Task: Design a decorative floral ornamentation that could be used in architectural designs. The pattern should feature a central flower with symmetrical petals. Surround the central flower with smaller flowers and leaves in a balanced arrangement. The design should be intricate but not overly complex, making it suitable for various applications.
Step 1465:
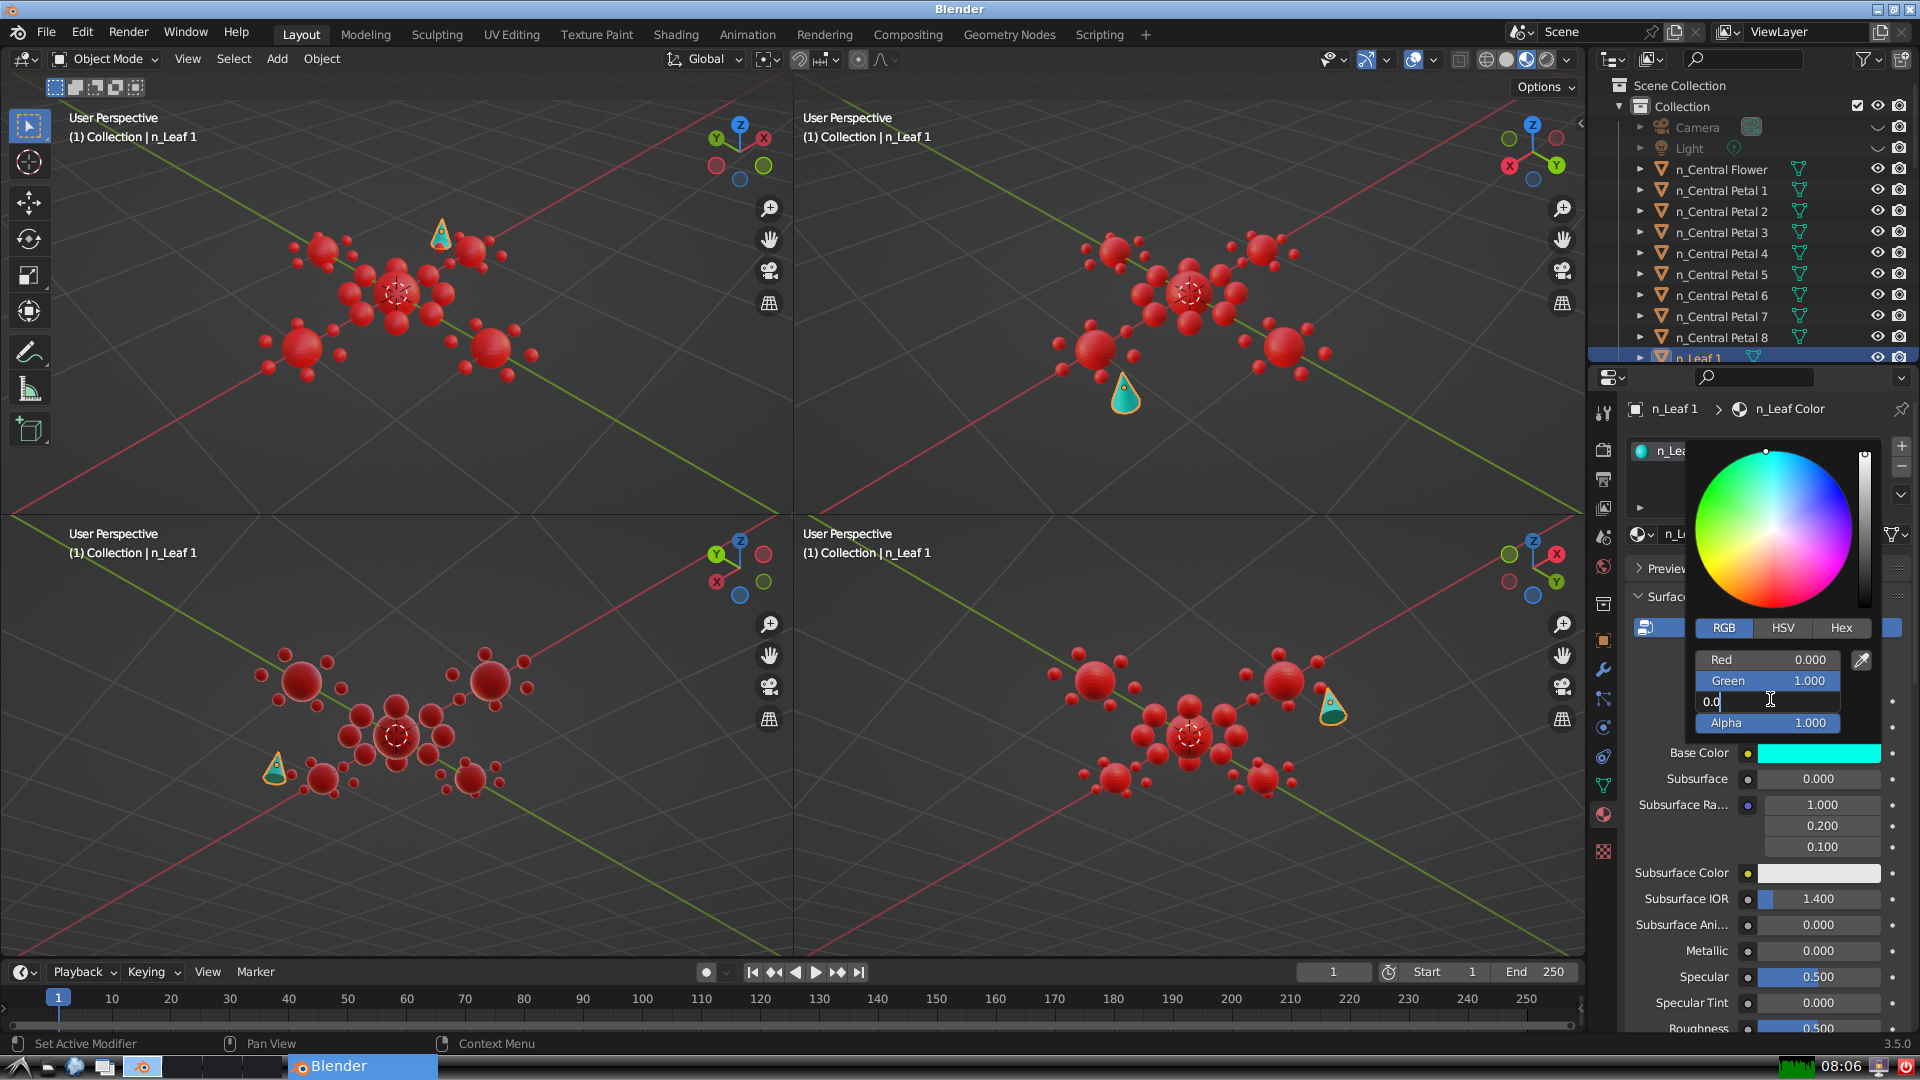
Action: {"key_press": ['Return']}